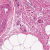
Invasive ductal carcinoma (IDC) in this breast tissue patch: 0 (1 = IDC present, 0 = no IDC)